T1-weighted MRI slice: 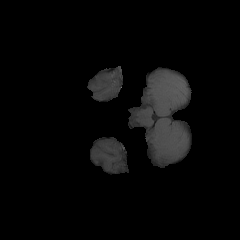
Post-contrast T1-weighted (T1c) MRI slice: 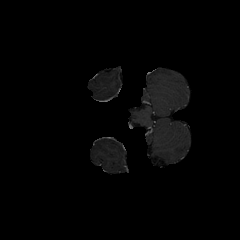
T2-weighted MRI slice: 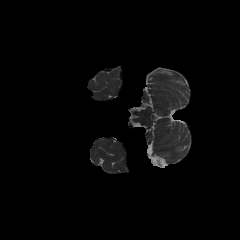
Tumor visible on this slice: no